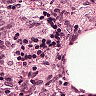
Metastatic tissue present: no